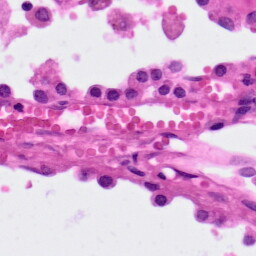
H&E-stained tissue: Lung